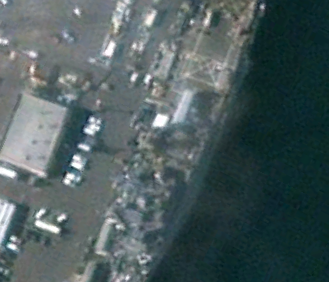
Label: combat